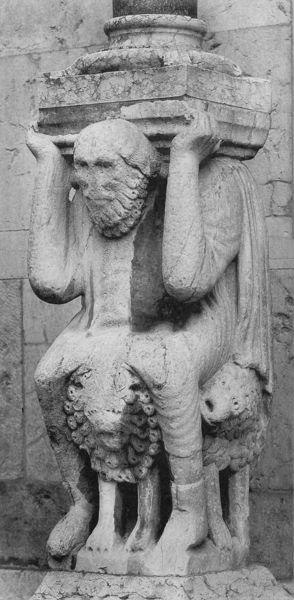
Titel: S. Maria Assunta in Piacenza
Standort: Piacenza, Dom S. Maria Assunta (EU - I - Lombardei)
Schlagwörter: mann, umhang, weiß, sitzen, marmor, säule, tier, tuch, bart, kappe, wand, architektur, falten, halten, sockel, stein, tragen, hände, kirche, figur, skulptur, mähne, alter mann, monochrom, steinmetz, knie, lamm, schaf, hocken, portal, atlant, löwen, einfarbig, ionisch, antik, kirchenraum, löwe, basis, dorisch, lämmer, träger, antikisch, bauwerk, atlas, christopherus, lederkappe, marmorsäule, roto, 900, 1100, säulenträger, marmorsäule3